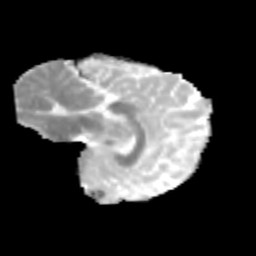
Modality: MD
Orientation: sagittal
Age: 12
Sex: female
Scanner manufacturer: siemens
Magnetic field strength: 3 T
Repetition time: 3.8 s
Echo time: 0.07 s